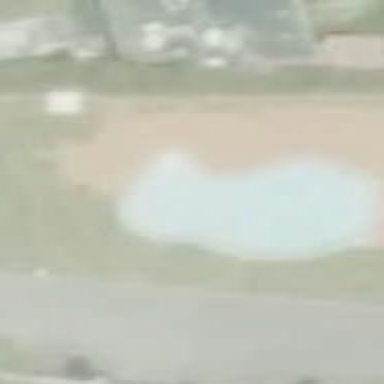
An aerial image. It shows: Swimming pool located in leisure land.